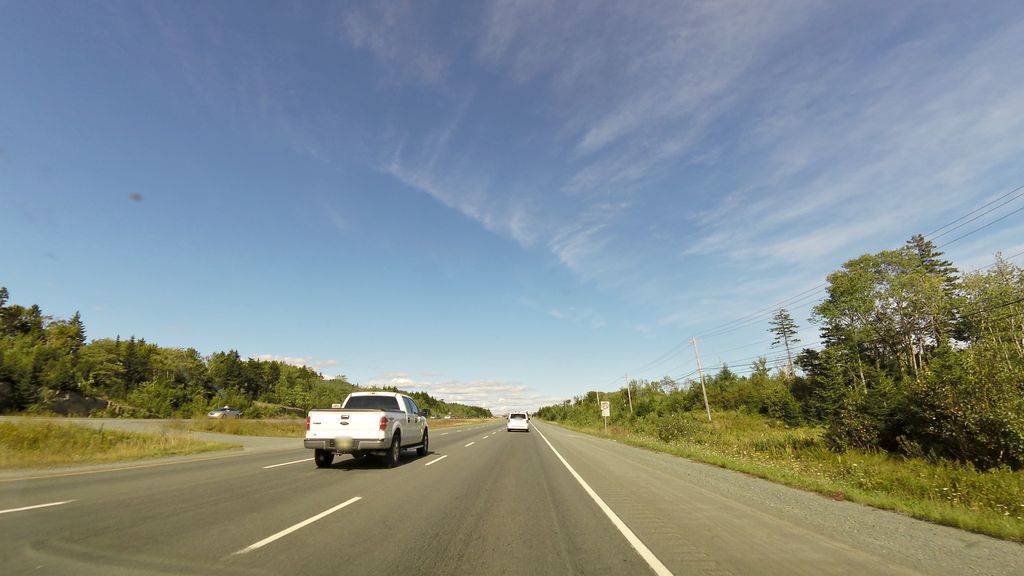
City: halifax